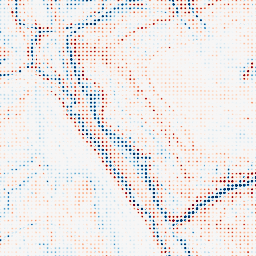
Category: multiscale
Decomposition family: dog_multiscale
Decomposition parameters: sigma_ratio: 1.6
n_scales: 4
base_sigma: 0.5
Upsampling method: sinc_blackman
Upsampling parameters: scale: 8
kernel_size: 4
Upsampling scale: 8